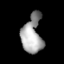
Tissue: lung
Cell type: Endothelial cells
Senescence score: 0.5838
Nuclear area (px): 751
Mean DAPI intensity: 161.425